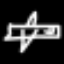
Label: airplane